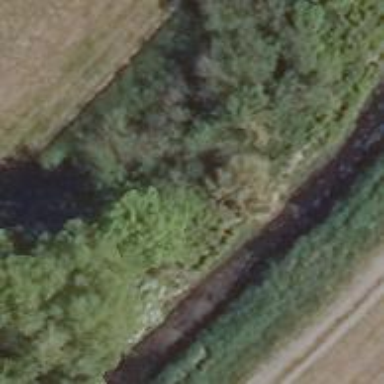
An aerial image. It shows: Row of trees in natural setting.